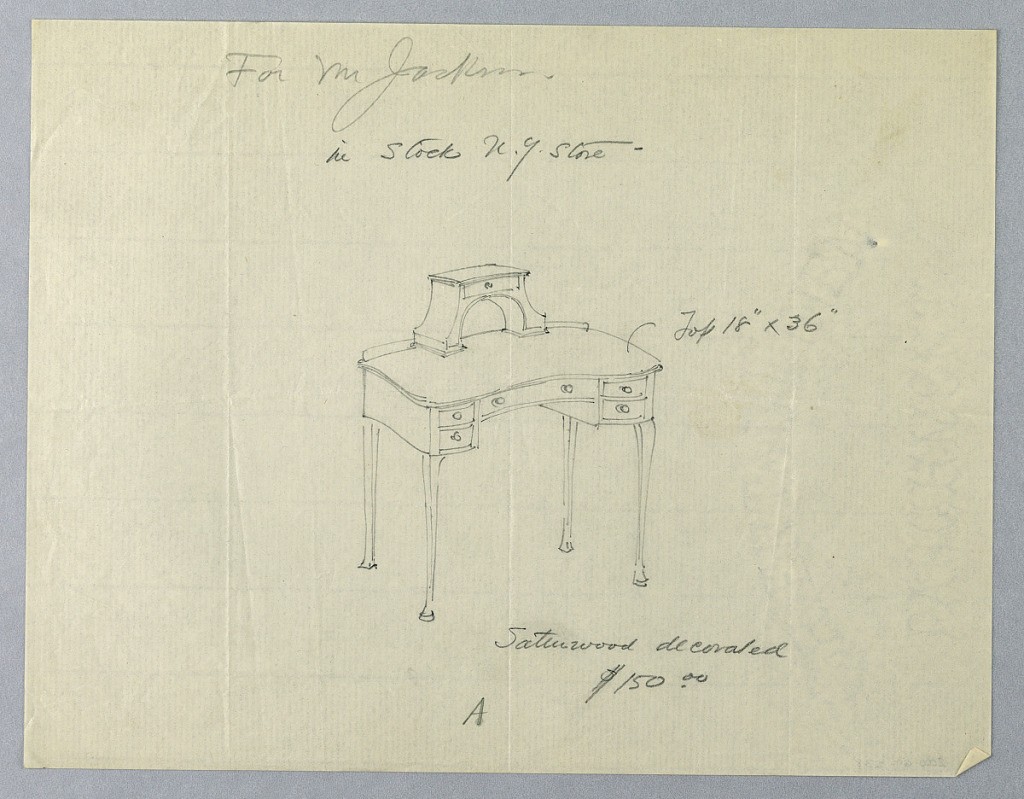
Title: Design for Decorated Writing Table "A" in Satinwood
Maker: A.N. Davenport Co.
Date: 1900–05
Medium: Graphite on thin cream paper
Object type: Drawing
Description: Oblong top with serpentine front having single central drawer flanked by 2 small drawers on either side; raised on 4 straight legs terminating in hoof feet; at back of top, center, a small arch-shaped cabinet with drawer top center; low backsplash.